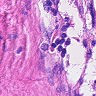
Metastatic tissue present: no